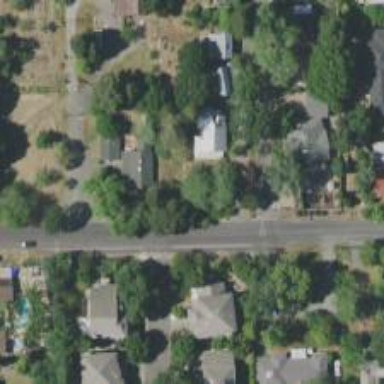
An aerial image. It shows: Residential road with sidewalk on the left.